Question:
I am developing an application in Delphi-2010 using SQL Server 2008 R2 in network Mode.
My problem is that in certain cases, multiple clients open the same record for update.
The first client can update the record but the others can't because SQL SERVER can't find the record in question because it has been modified. The application should allow the 2 updates without informing the client.
The table contains many fields nd' the client can update anyone of it for that am not using SQL statement nd' am using UPDATEBATCH().
'''
// Press UPDATE
procedure TarticleEditForm.saveButtonClick(Sender: TObject);
begin
if (articleCode.Text <> '') AND (counter.Text <> '') AND (articleLabel.Text <> '') AND (tbCombo.Text <> '') AND (griffeCombo.Text <> '') then begin
ADOArticleFind.SQL.Text := 'SELECT * FROM article WHERE ID<>''' + ADOArticle.FieldByName('ID').Value + ''' AND article=''' + articleCode.Text + ''' AND mode=''' + modeCombo.Text + ''' AND counter=''' + counter.Text + '''';
ADOArticleFind.Open;
// UPDATE
if ADOArticleFind.RecordCount = 0 then begin
// SET Date Modification
ADOArticle.FieldByName('dateModification').Value := Now;
ADOArticle.FieldByName('modifiePar').Value := mainForm.user;
ADOArticle.UpdateBatch();
// Update ArticleColor/ArticleTissu tables
ADOArticleColor.SQL.Text := 'UPDATE articleColor SET article=''' + articleCode.Text + ''', mode=''' + modeCombo.Text + ''', counter=''' + counter.Text + ''' WHERE article=''' + tmpArticleCode + ''' AND mode=''' + tmpMode + ''' AND counter=''' + tmpCounter + '''';
ADOArticleColor.ExecSQL;
ADOArticleTissu.SQL.Text := 'UPDATE articleTissu SET article=''' + articleCode.Text + ''', mode=''' + modeCombo.Text + ''', counter=''' + counter.Text + ''' WHERE article=''' + tmpArticleCode + ''' AND mode=''' + tmpMode + ''' AND counter=''' + tmpCounter + '''';
ADOArticleTissu.ExecSQL;
// create event log
mainForm.ADOUser.SQL.Text := 'SELECT * FROM users WHERE online=1 AND editArticleEvent=1 AND username<>''' + mainForm.user + '''';
mainForm.ADOUser.Open;
while not mainForm.ADOUser.Recordset.EOF do begin
mainForm.ADOMainEventLog.Insert;
mainForm.ADOMainEventLog.FieldByName('event').Value := 'Article modifie: ' + designationCombo.Text + ' ' + saisonCombo.Text + ' ' + articleCode.Text + '-' + modeCombo.Text + counter.Text + ' de ' + griffeCombo.Text;
mainForm.ADOMainEventLog.FieldByName('eventFrom').Value := mainForm.user;
mainForm.ADOMainEventLog.FieldByName('eventTo').Value := mainForm.ADOUser.FieldByName('username').Value;
mainForm.ADOMainEventLog.FieldByName('eventType').Value := 'editArticleEvent';
mainForm.ADOMainEventLog.UpdateBatch();
mainForm.ADOUser.Next;
end;
// Finish
Self.Close;
end
else begin
MessageBox(Application.Handle, 'Cet article existe deja.', 'GET©️ Driver', MB_ICONWARNING);
articleCode.SetFocus;
end;
end
else
MessageBox(Application.Handle, 'Champs obligatoire(s) manquant(s).', 'GET©️ Driver', MB_ICONWARNING);
end;
'''
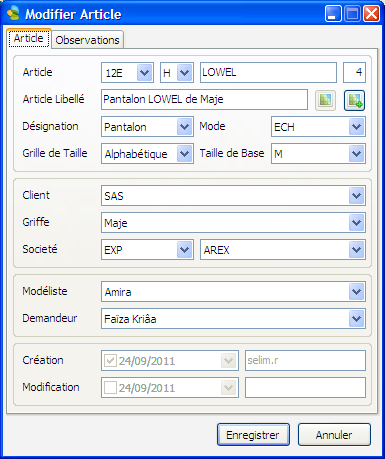
Answer: I always prefer to use pure SQL to make stuff happen in databases, instead of relying on the database-abstraction in the datasets/tables.
'''
Query1.SQL.Text:= 'UPDATE table1 SET a=:newvalue WHERE A=:oldvalue';
Query1.ParamByName('newvalue').AsString:= '1';
Query1.ParamByName('oldvalue').AsString:= '2';
Query1.Prepare;
Query1.ExecSQL;
'''
Using code like this you can set as many concurrent updates to SQL-server as you'd like.